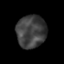
Tissue: lung
Cell type: Epithelial cells
Senescence score: 0.1198
Nuclear area (px): 942
Mean DAPI intensity: 64.581